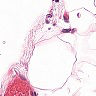
Metastatic tissue present: no